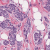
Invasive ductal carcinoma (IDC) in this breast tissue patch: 1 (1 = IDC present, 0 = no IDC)